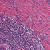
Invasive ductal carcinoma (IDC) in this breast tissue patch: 1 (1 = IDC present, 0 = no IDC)